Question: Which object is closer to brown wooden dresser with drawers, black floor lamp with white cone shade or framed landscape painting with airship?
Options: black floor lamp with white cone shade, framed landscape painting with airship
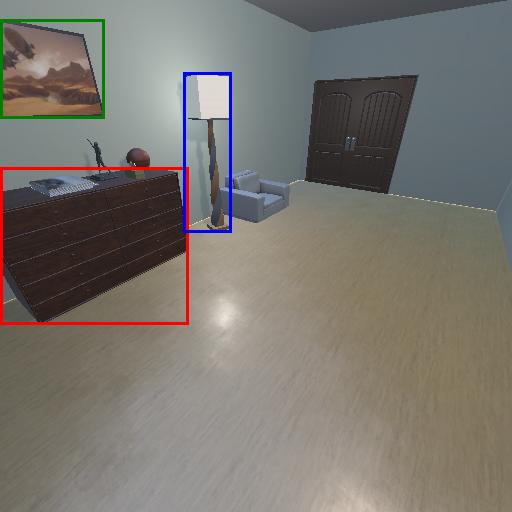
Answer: black floor lamp with white cone shade